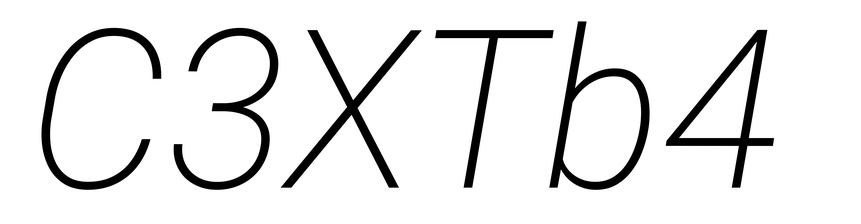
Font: Roboto-Italic_ExtraLight_Italic